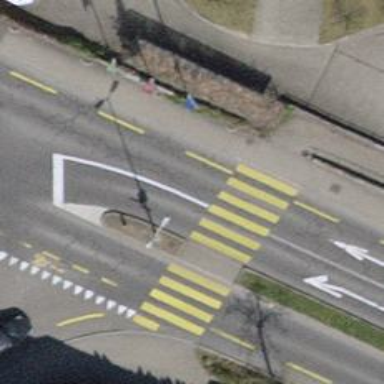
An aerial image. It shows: Marked crossing with traffic-calming table.